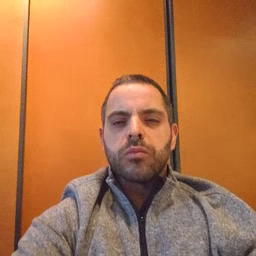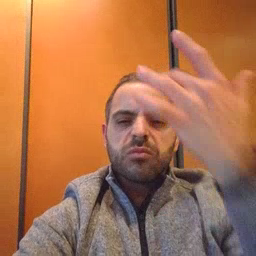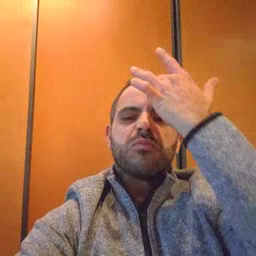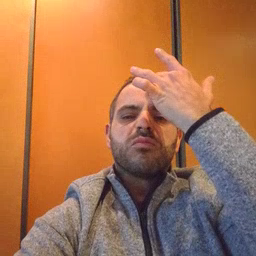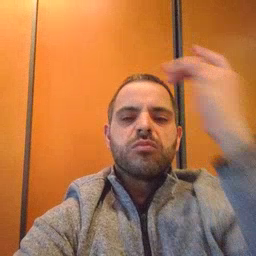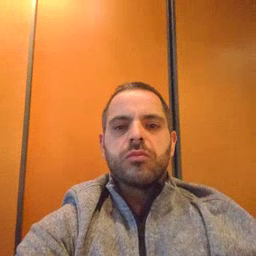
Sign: sick